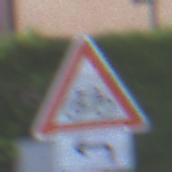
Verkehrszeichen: RadverkehrLinks
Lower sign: RichtungsangabeDurchPfeile2
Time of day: SunriseSunset
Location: Outdoor (Urban)
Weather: Clear
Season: NotSpecified
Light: Natural